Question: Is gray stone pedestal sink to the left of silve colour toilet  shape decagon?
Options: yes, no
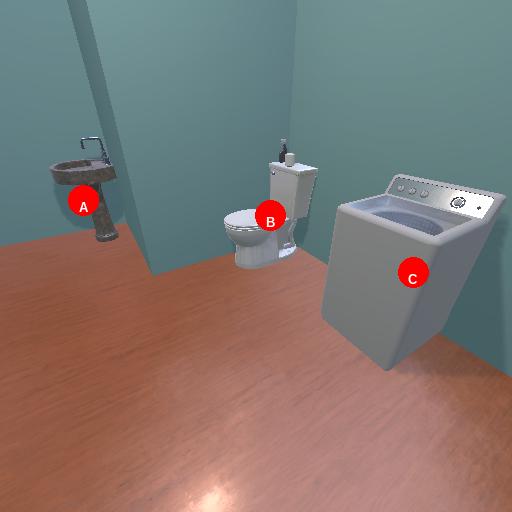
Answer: yes